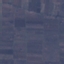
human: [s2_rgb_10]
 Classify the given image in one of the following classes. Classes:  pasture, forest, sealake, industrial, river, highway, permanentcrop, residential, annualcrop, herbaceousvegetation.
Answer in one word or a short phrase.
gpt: PermanentCrop